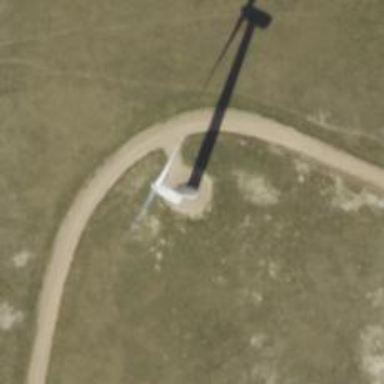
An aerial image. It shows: Wind generator using horizontal axis wind turbines.